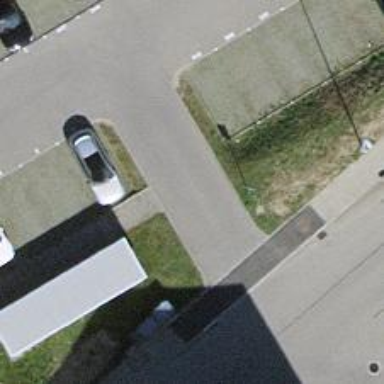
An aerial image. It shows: Road serving as parking aisle.